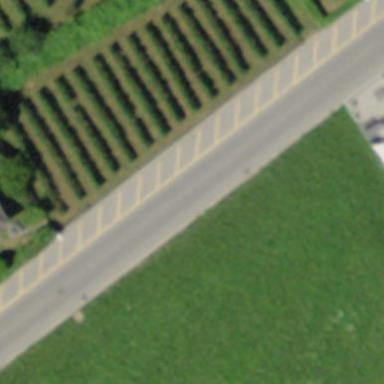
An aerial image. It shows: Vineyard.